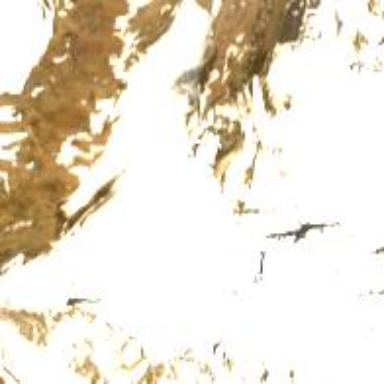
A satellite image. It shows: Stunning view of glacier.